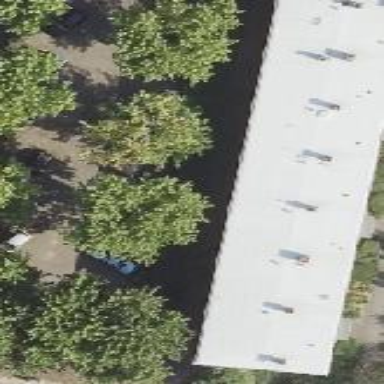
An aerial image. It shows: Apartment building with flat roof.